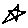
Label: star